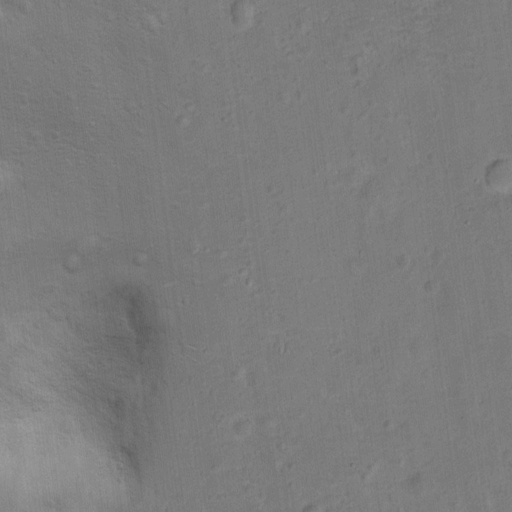
Classes present: Background